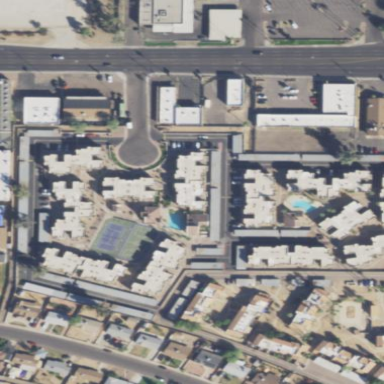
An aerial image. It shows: Residential area with apartments.